Field crop: tomato
Growth stage: 1
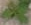
Species: solanum